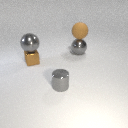
large brown rubber sphere above large gray metal sphere